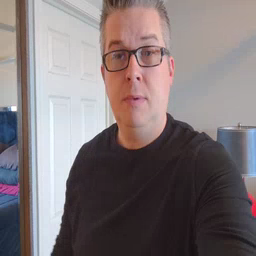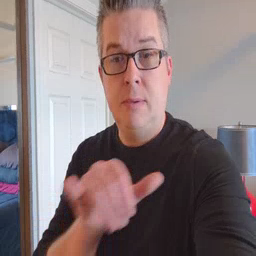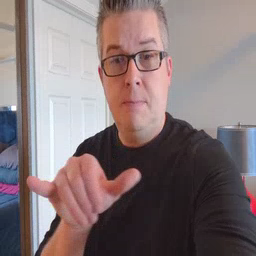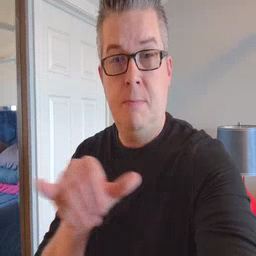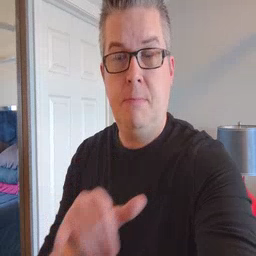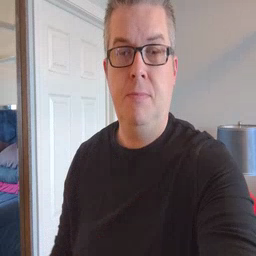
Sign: same